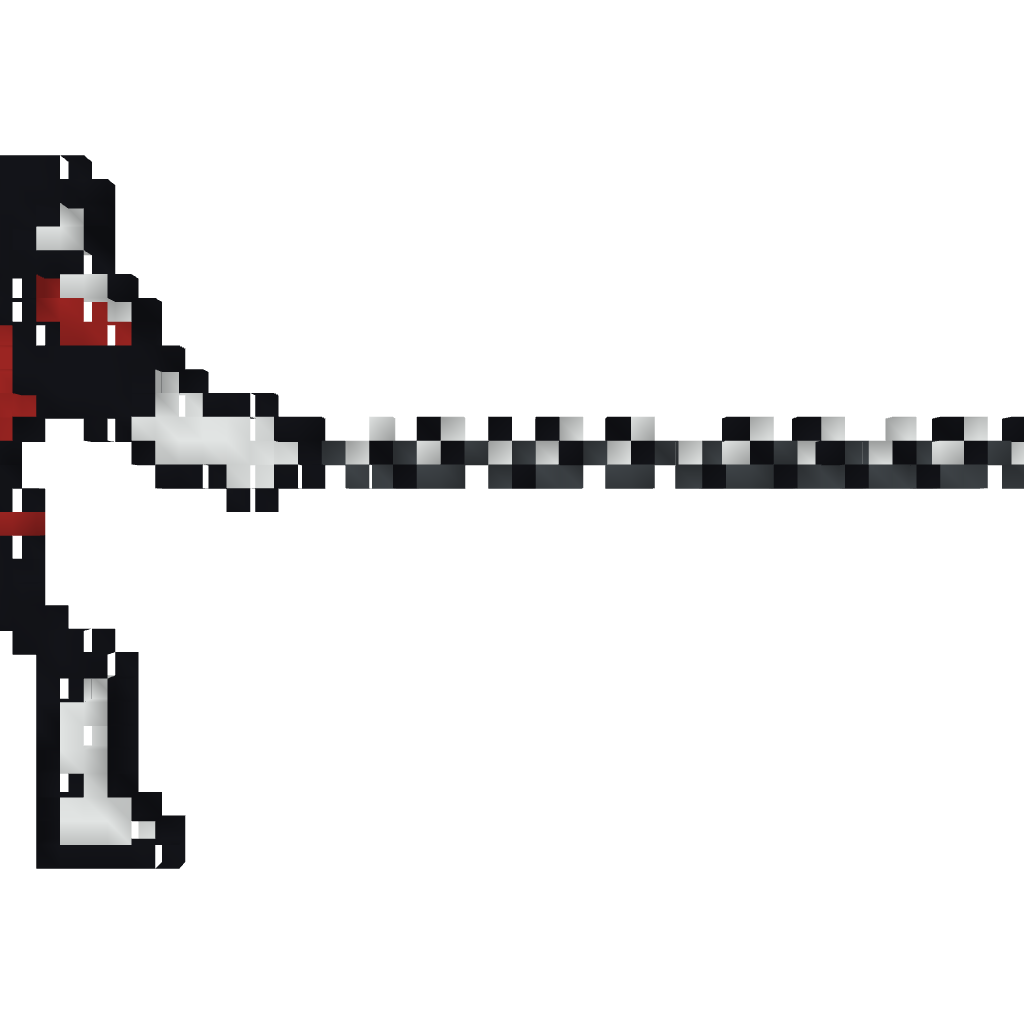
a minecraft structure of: Simon Whipping(Castlevania 2)